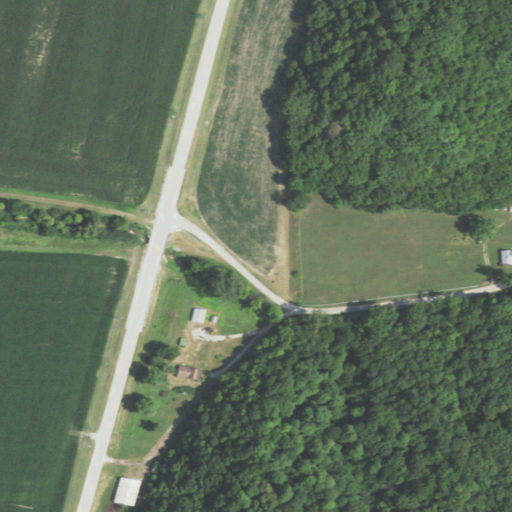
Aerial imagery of valley in Illinois named Scott Hollow containing deciduous forest, cultivated crops, low intensity development, pasture, mixed forest, open development, and medium intensity development